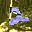
Label: 2